Field crop: maize
Growth stage: 1
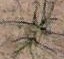
Species: salsola